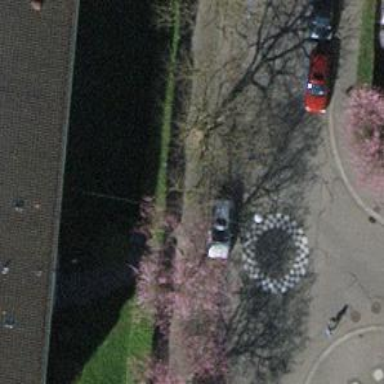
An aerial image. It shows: Rosette traffic calming feature.